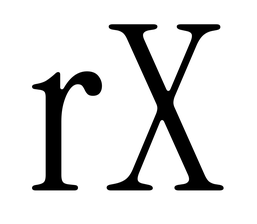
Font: InstrumentSerif-Regular